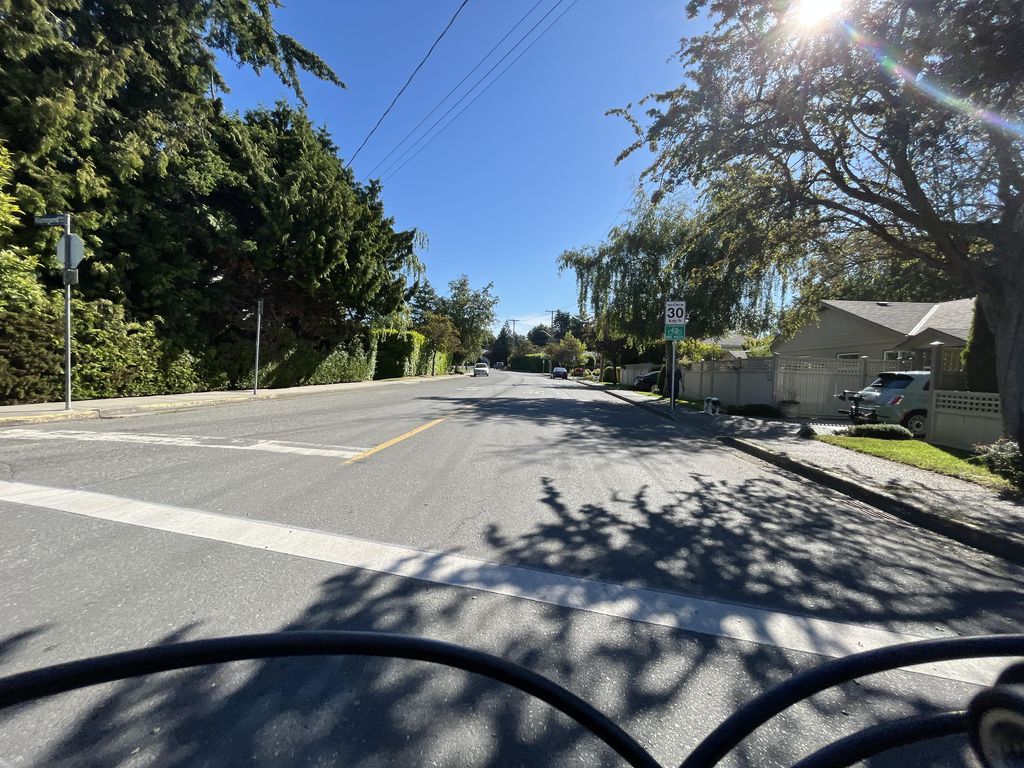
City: victoria